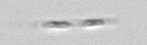
Label: Leptocylindrus